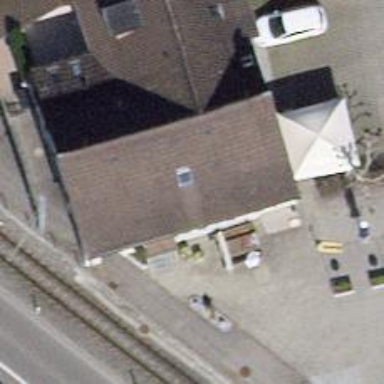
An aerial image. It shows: Restaurant.